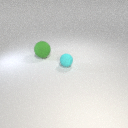
large green rubber sphere behind small cyan rubber sphere